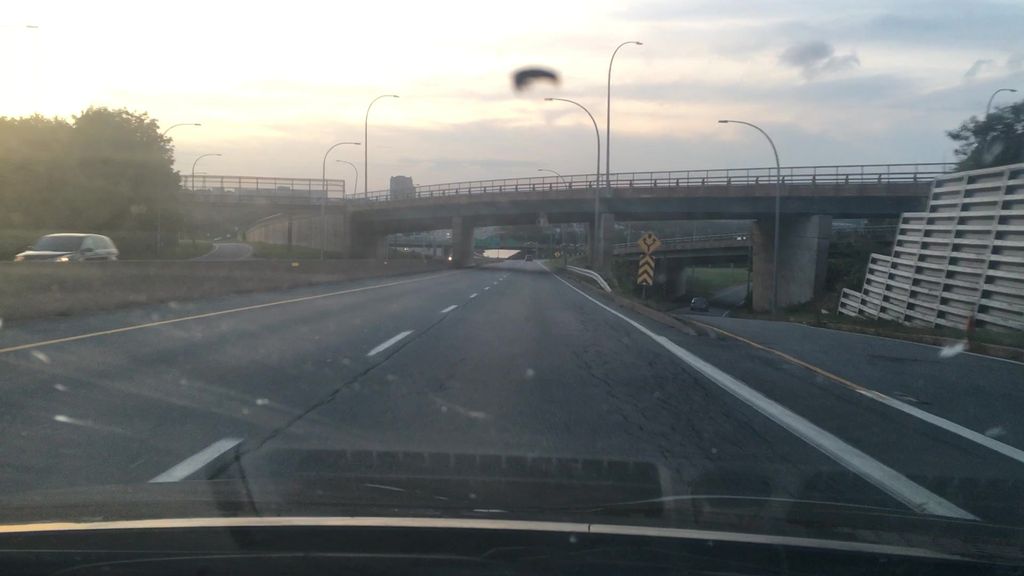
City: halifax